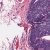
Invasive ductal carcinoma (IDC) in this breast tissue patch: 0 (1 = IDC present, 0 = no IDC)